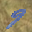
Label: 9